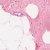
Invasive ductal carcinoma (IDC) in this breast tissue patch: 0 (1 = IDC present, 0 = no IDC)